Question: I was wondering is it possible to set a repeating picture as background of options menu instead of classical black color?
I would like to set something like this as my background:

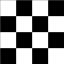
Answer: Create a drawable bitmap named :
'''
<?xml version="1.0" encoding="utf-8"?>
<bitmap xmlns:android="http://schemas.android.com/apk/res/android"
android:tileMode="repeat"
android:src="@drawable/my_background_image" />
'''
Then, custom your as follows:
'''
<style name="MyTheme" parent="@style/Theme.Holo.Light">
<item name="android:dropDownListViewStyle">@style/mListDropDown</item>
</style>
<style name="mListDropDown" parent="@style/Widget.Holo.Light.ListView.DropDown">
<item name="android:background">@drawable/menu_background"</item>
<item name="android:dividerHeight">...</item>
<item name="android:listSelector">...</item>
</style>
'''
However, you will have many troubles to do the same for all devices - mainly the repeat mode: <URL>.
I think that it's as heavy as useless. You will waste a lot of time to do it. Maybe you should reconsider your design by using a or the default android design. I hope this will be helpful.